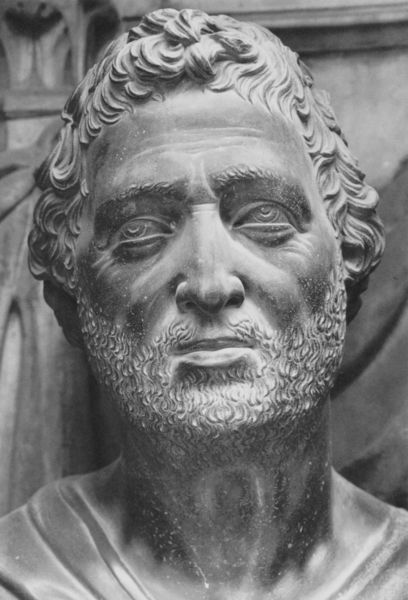
Titel: Tabernakel der Steinmetze, die vier gekrönten Heiligen (Santi Quattro Coronati)
Künstler: Nanni di Banco
Standort: Florenz, Orsanmichele (EU - I - Toskana)
Schlagwörter: kopf, mann, mund, nase, stirn, blick, bart, augen, gesicht, stein, hals, kirche, auge, haare, locken, skulptur, wangen, alter mann, ernst, brauen, büste, geschlossen, kehle, männerkopf, innhalten